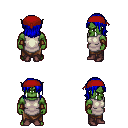
a pixel art fantasy rpg character, male body template, orc, green skin, white tunic, robe skirt, blue long bangs hairstyle, red bandana, leather bracers, maroon shoes, four views (front, back, left, right), 2x2 character sprite sheet, small pixel art, hard edges, no anti-aliasing